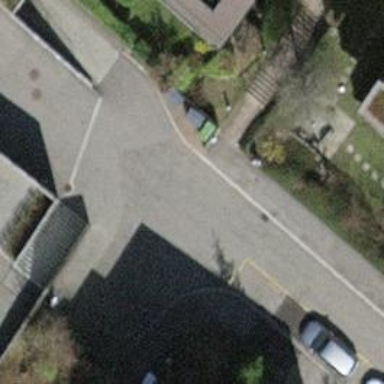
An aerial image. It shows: Power utility street cabinet.